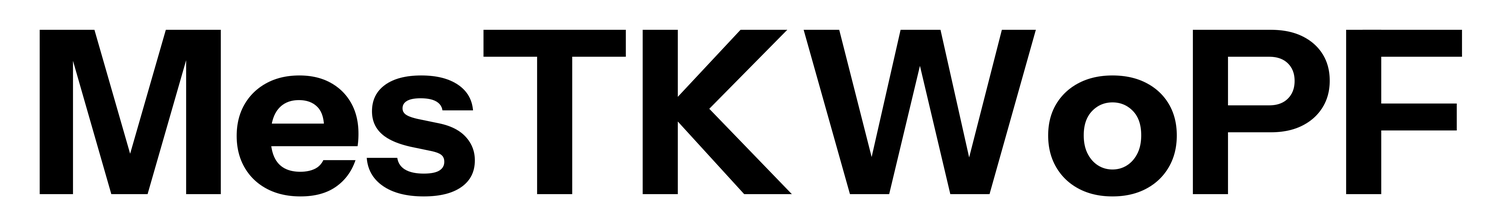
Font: InstrumentSans_Bold